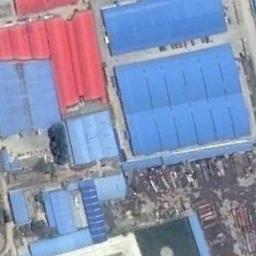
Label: industrial_area